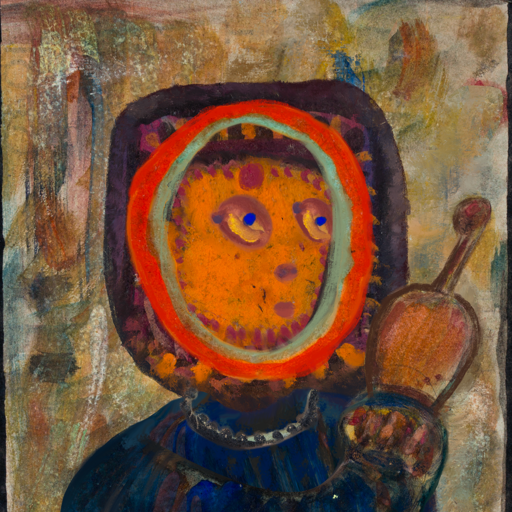
Background: Pipe, Head And Neck Side: Doll_w_Hair, Face Side: Mother_And_Son_Son, Bust: Pipe, Hair Side: Sisters, Head Accessory: Blank, Second Necklace: Blank, Necklace: Childish, Baby: Blank